Field crop: maize
Growth stage: 2
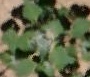
Species: chenopodium